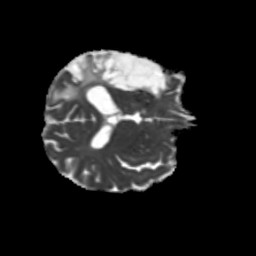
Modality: MD
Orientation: axial
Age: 56
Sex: male
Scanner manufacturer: siemens
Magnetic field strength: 3 T
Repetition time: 5.25 s
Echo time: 0.08 s